Question: im working on a text-editor and the time i input text on it then i deleted it the error:
> StartIndex cannot be less than zero
pointing this code:
'''
String line = rtb.Text.Substring(start, end - start);
'''
inside a textchange event:
'''
public void TextChangedEvent(object sender, EventArgs e)
{
'''
further more :

pls help how can i fix that error! thanks a lot!
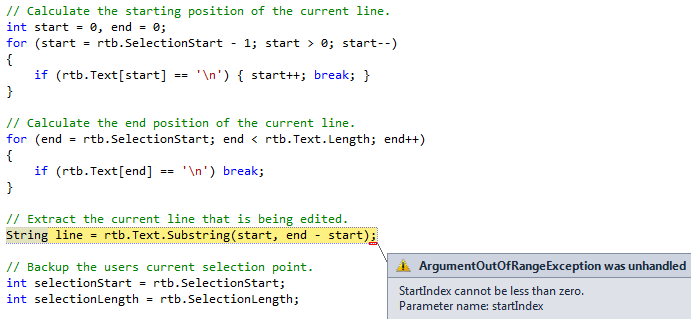
Answer: Obviously returns 'rtb.SelectionStart' zero and your code subtracts -1, with the result -1. The simple solution is
'''
if(rtb.SelectionStart > 0)
{
for(start = rtb.SelectionStart - 1; start > 0; start--)
{
if(rtb.Text[start] == '
') { start++; break; }
}
}
'''